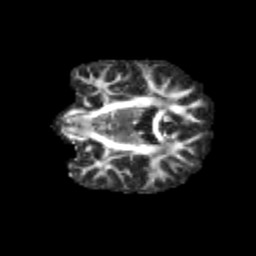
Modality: FA
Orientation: coronal
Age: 11
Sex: female
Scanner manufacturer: siemens
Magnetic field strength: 3 T
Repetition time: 3.8 s
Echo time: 0.07 s